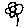
Label: flower